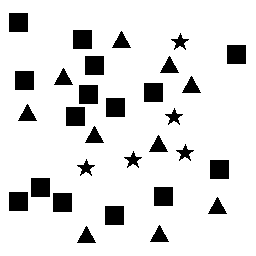
Squares: 15
Triangles: 10
Stars: 5
Total shapes: 30